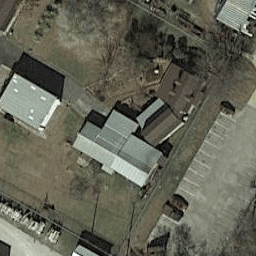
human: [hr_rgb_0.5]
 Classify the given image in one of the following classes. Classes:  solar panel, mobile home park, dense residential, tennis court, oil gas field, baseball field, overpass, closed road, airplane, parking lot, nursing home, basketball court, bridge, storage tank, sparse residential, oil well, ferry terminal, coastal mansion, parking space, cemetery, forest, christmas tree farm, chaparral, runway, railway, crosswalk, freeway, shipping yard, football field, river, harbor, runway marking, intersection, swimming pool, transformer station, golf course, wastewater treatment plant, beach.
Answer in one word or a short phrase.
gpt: sparse residential